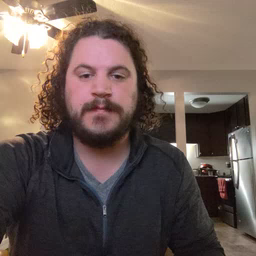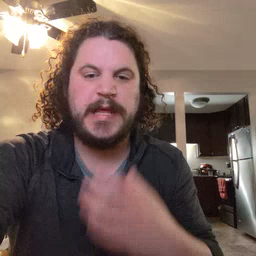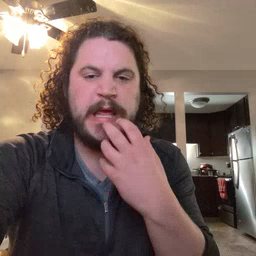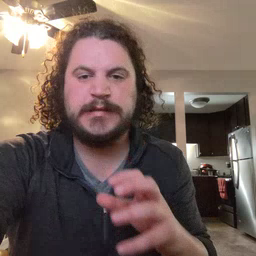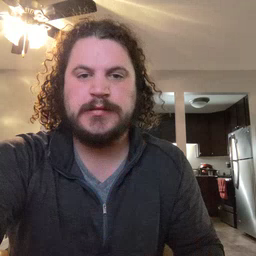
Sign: hot